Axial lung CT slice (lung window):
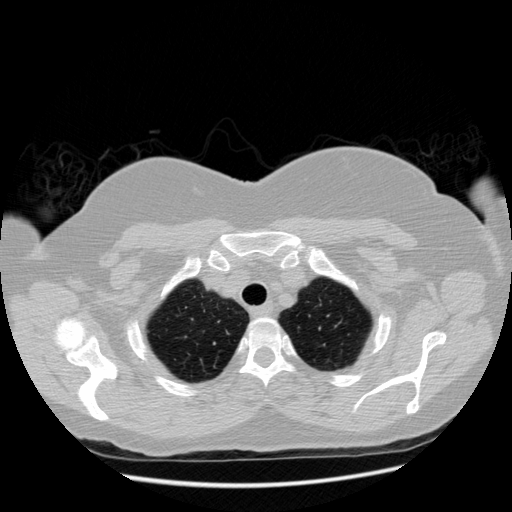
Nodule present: no